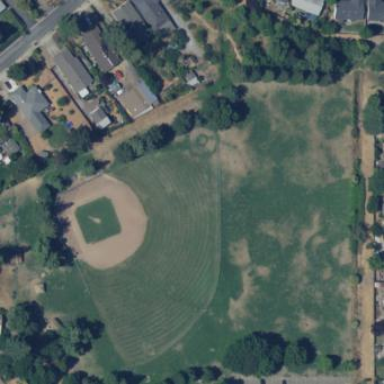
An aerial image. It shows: Baseball pitch for leisure land activities.